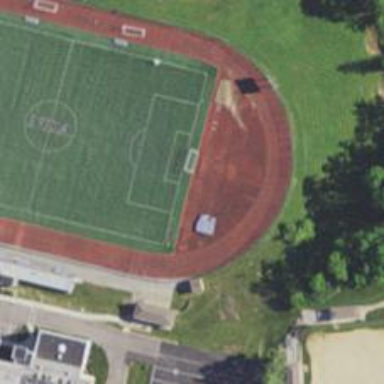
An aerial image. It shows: Athletics track located on leisure land.